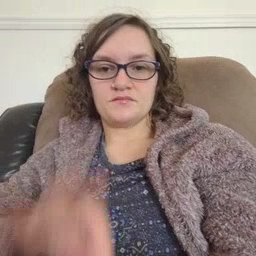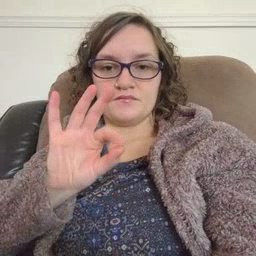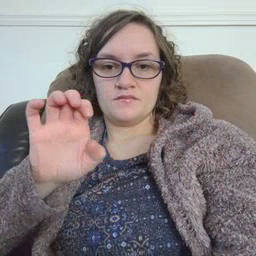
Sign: feet